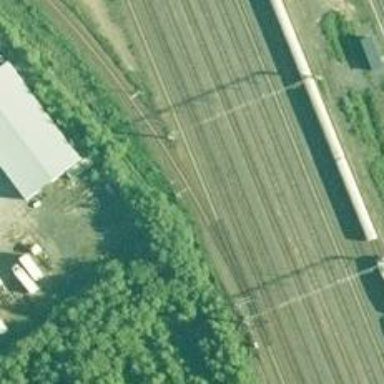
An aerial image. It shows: Railway signal.